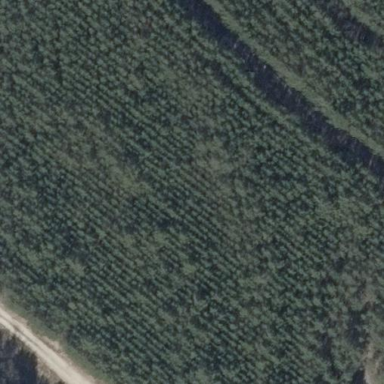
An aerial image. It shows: Forest area predominantly covered with needle-leaved trees.